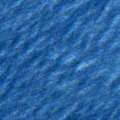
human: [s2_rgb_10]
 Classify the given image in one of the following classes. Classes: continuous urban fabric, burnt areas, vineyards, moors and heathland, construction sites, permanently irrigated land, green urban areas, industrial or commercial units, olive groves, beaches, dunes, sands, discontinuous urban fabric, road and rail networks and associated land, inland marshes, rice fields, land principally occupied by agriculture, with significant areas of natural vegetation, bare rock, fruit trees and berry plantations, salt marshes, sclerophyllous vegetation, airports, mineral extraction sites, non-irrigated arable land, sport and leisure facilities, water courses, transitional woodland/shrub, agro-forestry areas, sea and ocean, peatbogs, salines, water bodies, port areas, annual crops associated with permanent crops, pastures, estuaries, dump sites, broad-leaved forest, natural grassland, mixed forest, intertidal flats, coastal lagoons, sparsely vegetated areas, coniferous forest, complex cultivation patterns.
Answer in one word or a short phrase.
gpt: sea and ocean